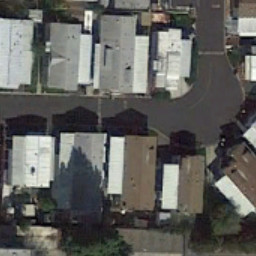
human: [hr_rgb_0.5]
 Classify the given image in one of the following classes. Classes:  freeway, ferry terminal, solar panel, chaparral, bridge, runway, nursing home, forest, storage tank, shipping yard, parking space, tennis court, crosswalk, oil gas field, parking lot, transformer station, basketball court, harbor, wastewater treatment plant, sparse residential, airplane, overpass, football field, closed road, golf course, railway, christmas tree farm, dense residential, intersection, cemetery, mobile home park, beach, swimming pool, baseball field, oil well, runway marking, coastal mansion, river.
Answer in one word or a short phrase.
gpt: mobile home park